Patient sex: M
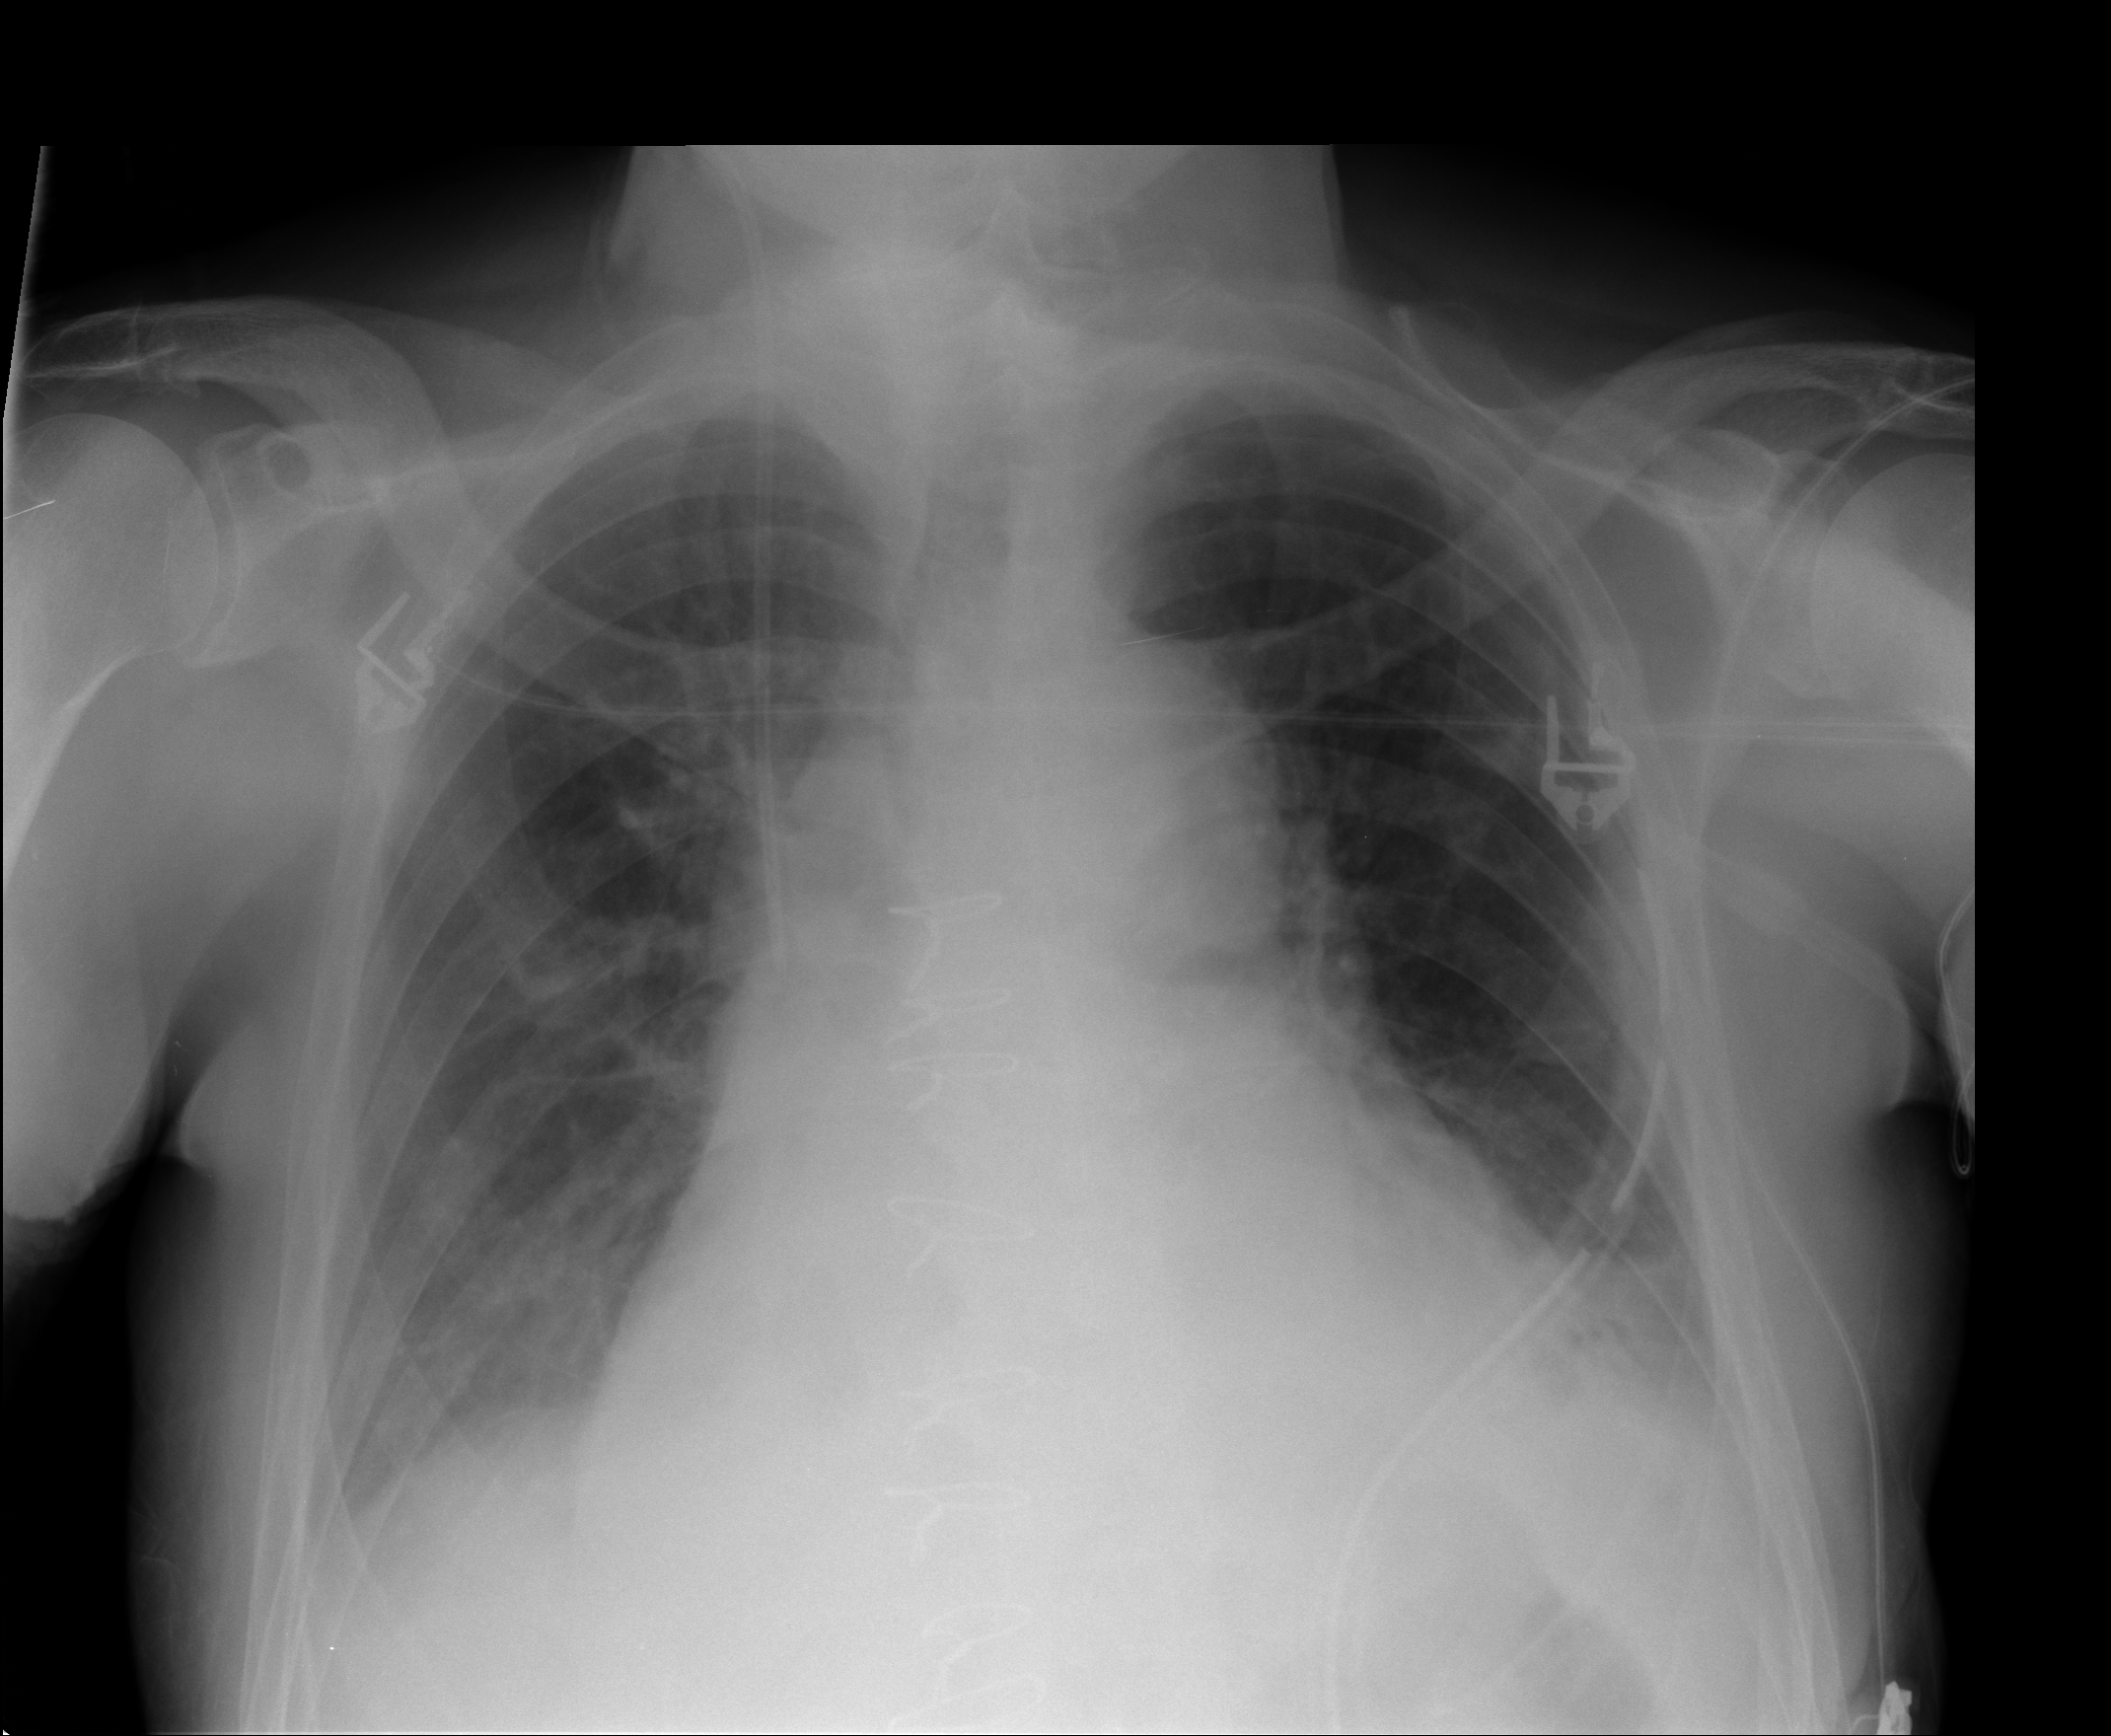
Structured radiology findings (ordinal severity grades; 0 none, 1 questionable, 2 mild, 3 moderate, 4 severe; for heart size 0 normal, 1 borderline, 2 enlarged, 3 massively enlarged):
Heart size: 2
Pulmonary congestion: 0
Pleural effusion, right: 1
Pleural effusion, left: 2
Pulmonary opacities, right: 0
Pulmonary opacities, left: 0
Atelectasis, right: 2
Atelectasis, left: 2